Question: I have a web app prototype where nodes similar to Blender shader editor are connected to each other. I am using Paper.js framework
I want them to be connected using those smooth Bezier-like curves. So I have 2 shapes and I can connect them by making a straight line, but now I want to have handles at the endpoints that smooth these objects out, kinda like this:

So 2 handles on endpoints, pointing horizontally for half the bounding box of the path.
The problem is I can't figure out how to add and edit those handles using Paper.js
The code I have is this:
'''
function makeRectangle(topLeft, size, cornerSize, colour){
var rectangle = new Rectangle(topLeft, size);
var cornerSize = cornerSize;
var path = new Path.RoundRectangle(rectangle, cornerSize);
path.fillColor = colour;
return path;
}
var xy1 = new Point(50,50); //Position of 1st rectangle.
var size = new Size(100, 80); //Size
var c = new Size(8,8); //Corner radius
var col = "#167ee5"; //Colour
var r1 = makeRectangle(xy1, size, c, col); //Make first rectangle
var xy2 = new Point(467,310); //Position of second rectangle
var size2 = new Size(115, 70); //Size of second rectangle
var r2 = makeRectangle(xy2, size2, c, col); //Make secont rectangle
var r1cent = r1.bounds.center; //Get the center points, they will be used as endpoints for the curve.
var r2cent = r2.bounds.center;
var connector = new Path(r1cent, r2cent); //Ok so I made this path... Now what? How do access and edit the handlers at endpoints like in the image?
connector.strokeColor = 'black'; //Give it some colour so we can see it.
'''
You can paste all this code <URL> without any setup, it's a good way to test the framework.
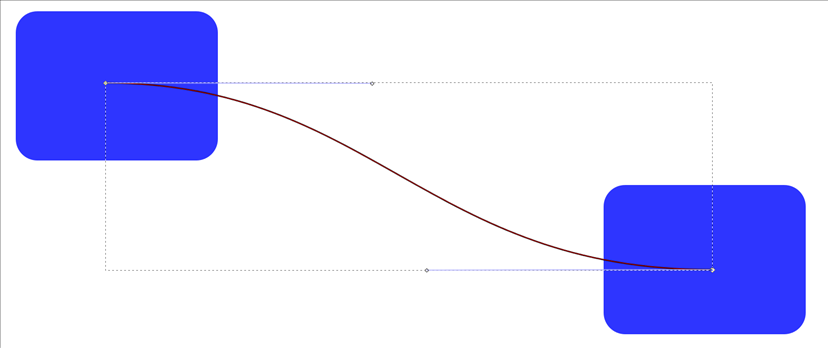
Answer: You can use 'Segment' objects when defining the connector rather than using 'Point's (or you can set the 'handleIn' and 'handleOut' properties after creating the path).
The doc is here: <URL>
And here is a sketch showing how to use 'handleIn' and 'handleOut' with your code:
<URL>